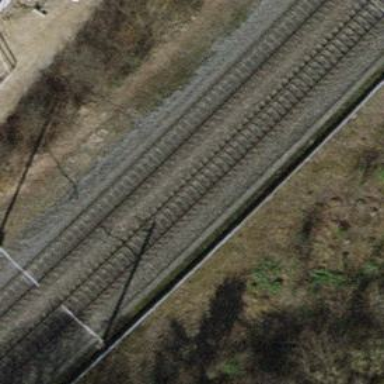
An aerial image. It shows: Single railway track with electrified contact line.